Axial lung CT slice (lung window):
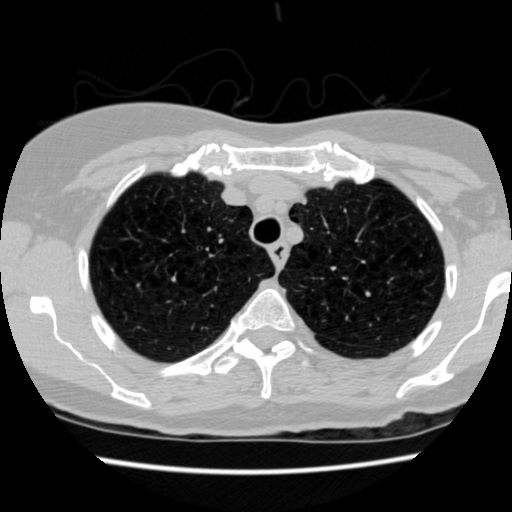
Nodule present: no